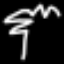
Label: palm tree